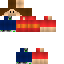
A male human skin with medium skin, wearing brown long hair dressed in a red tshirt and blue pants, featuring a closed mouth.